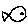
Label: fish